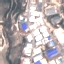
Land use / land cover: Industrial